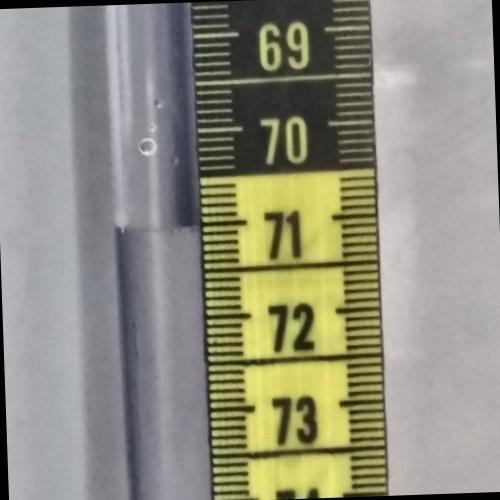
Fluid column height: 71.0 cm